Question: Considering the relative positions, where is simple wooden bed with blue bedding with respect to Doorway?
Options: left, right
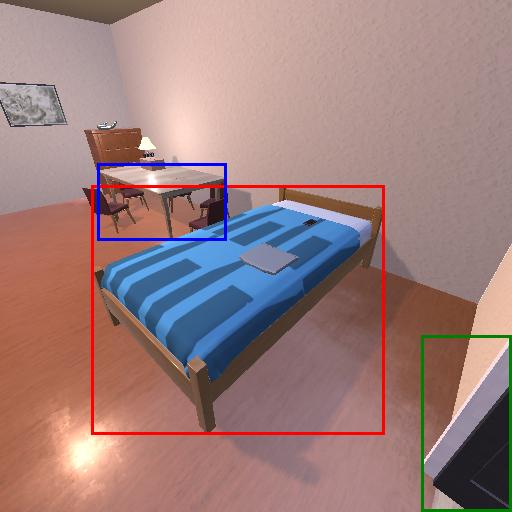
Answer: left